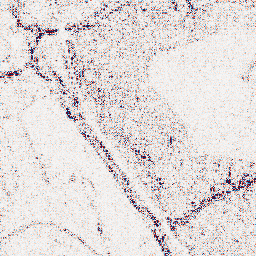
Category: wavelet
Decomposition family: wavelet_dwt
Decomposition parameters: wavelet: db4
level: 1
Upsampling method: regularized
Upsampling parameters: scale: 4
lambda_reg: 0.001
Upsampling scale: 4